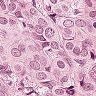
Metastatic tissue present: yes